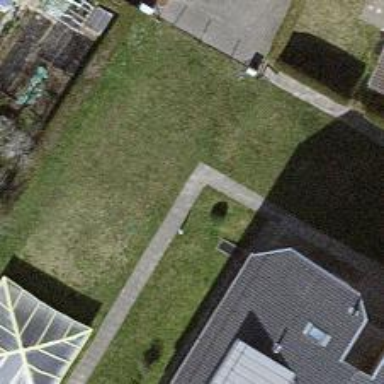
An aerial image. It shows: Paved footway.